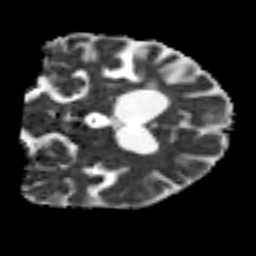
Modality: MD
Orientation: coronal
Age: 56
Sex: male
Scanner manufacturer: siemens
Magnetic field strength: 3 T
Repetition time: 7.3 s
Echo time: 0.087 s